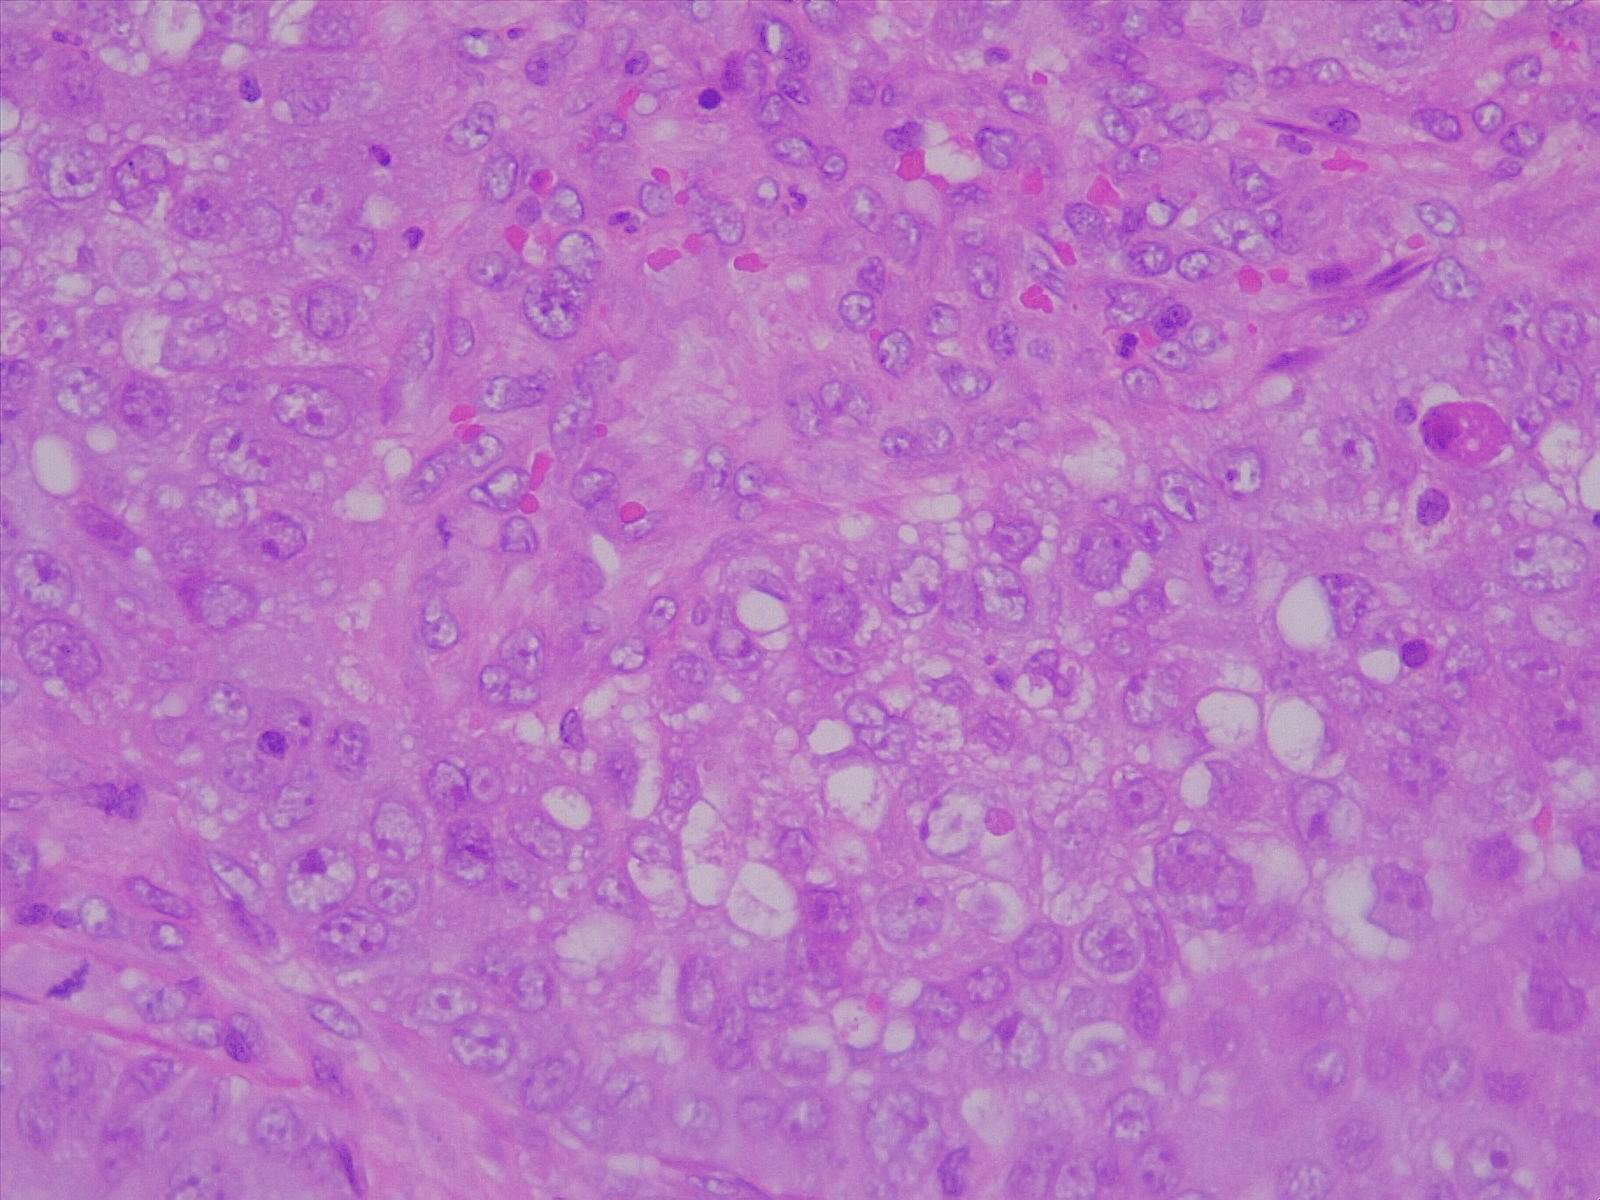
Label: lung adenocarcinoma, poorly differentiated